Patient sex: M
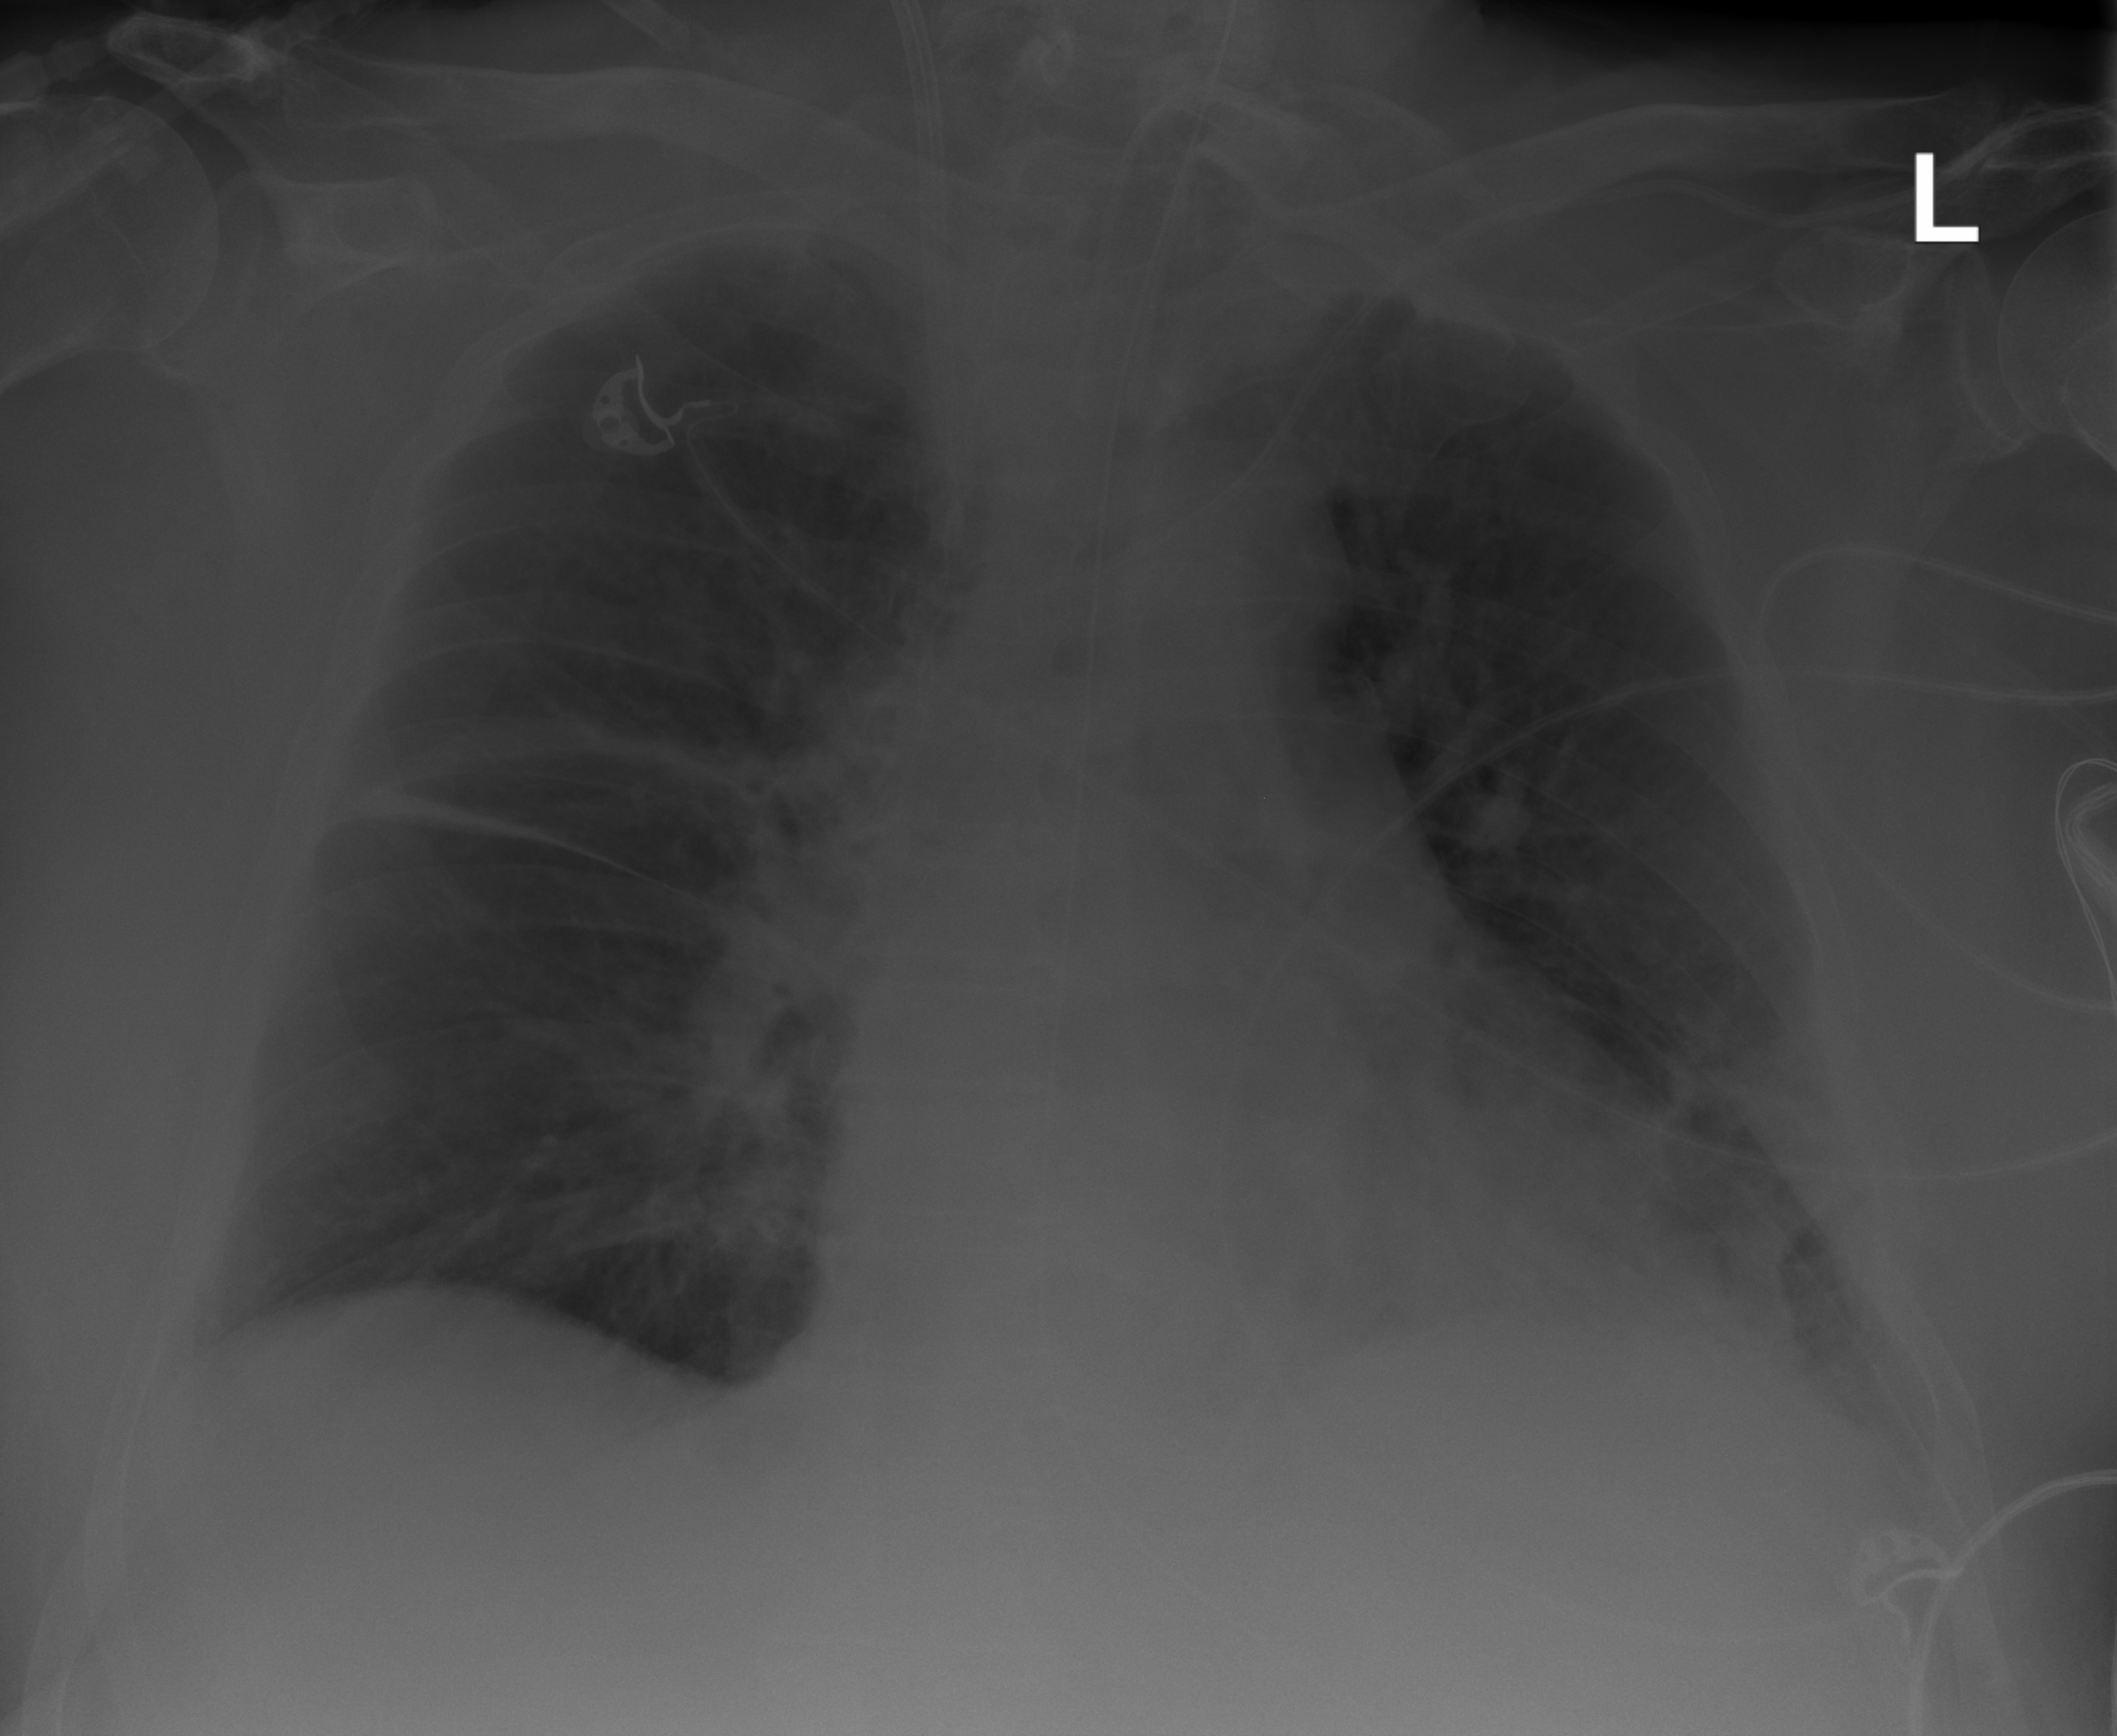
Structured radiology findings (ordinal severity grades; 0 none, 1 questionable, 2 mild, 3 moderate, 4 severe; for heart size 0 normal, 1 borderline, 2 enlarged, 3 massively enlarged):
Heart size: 2
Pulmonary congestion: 3
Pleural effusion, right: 1
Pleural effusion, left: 1
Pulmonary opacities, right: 0
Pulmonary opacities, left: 2
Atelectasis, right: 0
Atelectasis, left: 2